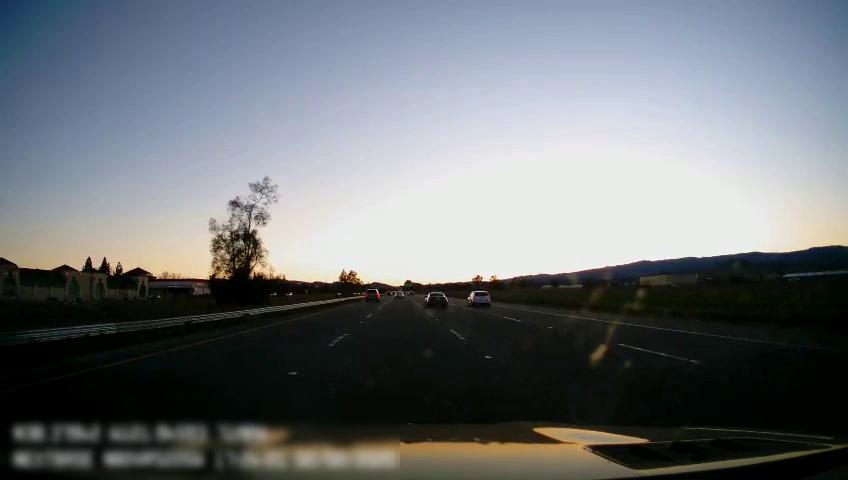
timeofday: Dusk/Dawn/Twilight
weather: Cloudy
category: Drivable Space
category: Vehicles | Car
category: Vehicles | SUV
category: Vehicles | Car
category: Vehicles | SUV
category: Lanes | Alternate Lane
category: Lanes | Current Lane
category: Lanes | Current Lane
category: Lanes | Alternate Lane
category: Lanes | Alternate Lane